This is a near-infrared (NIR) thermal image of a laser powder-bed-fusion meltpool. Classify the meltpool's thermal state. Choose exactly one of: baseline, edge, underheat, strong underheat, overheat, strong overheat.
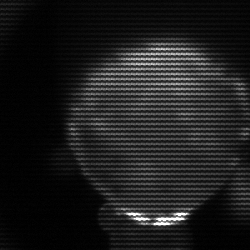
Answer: edge